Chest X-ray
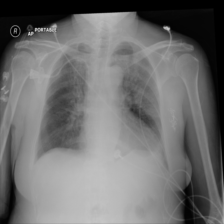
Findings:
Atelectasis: negative
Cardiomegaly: negative
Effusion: negative
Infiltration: positive
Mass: negative
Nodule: negative
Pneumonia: negative
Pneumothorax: negative
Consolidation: negative
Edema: negative
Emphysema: negative
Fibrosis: negative
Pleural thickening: negative
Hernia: negative